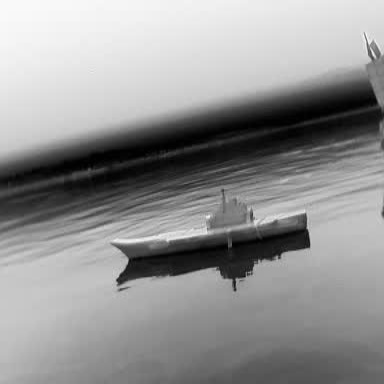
There are two objects shown in the infrared image, including a warship, and a sailboat.